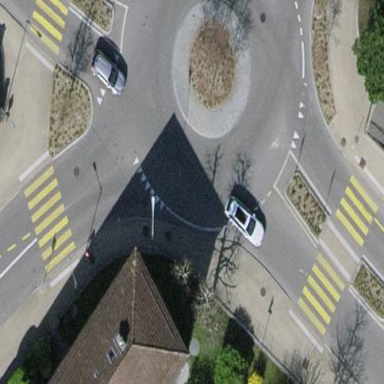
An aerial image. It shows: Secondary road with asphalt surface leading to roundabout.